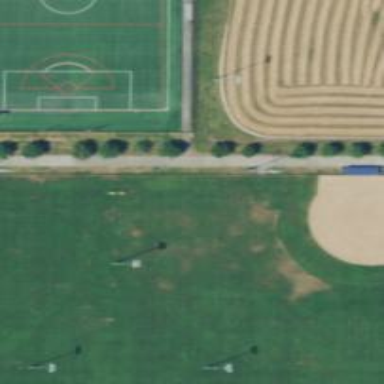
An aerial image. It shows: Grassy baseball pitch for leisure sports.